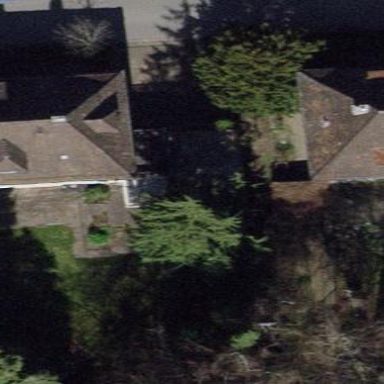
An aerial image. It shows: Semidetached house with tile roof.